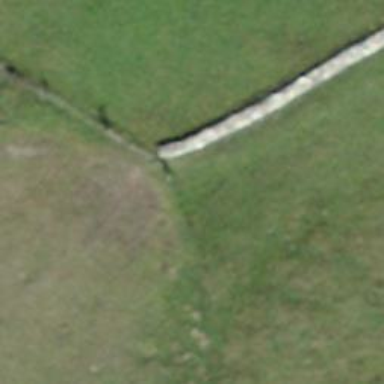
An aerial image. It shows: Wall is shown in the image.